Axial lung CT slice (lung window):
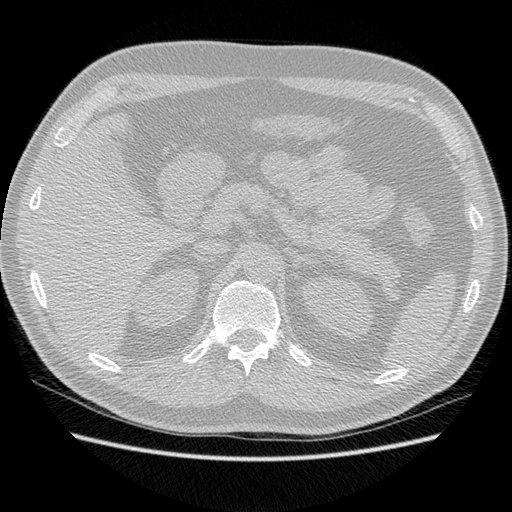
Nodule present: no